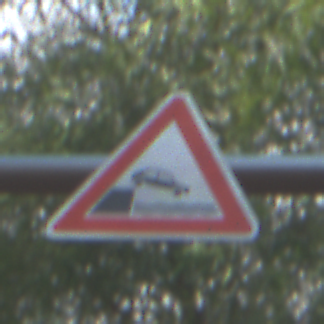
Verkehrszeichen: Ufer
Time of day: MorningAfternoon
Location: Outdoor (Urban)
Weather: PartlyCloudy
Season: NotSpecified
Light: Natural